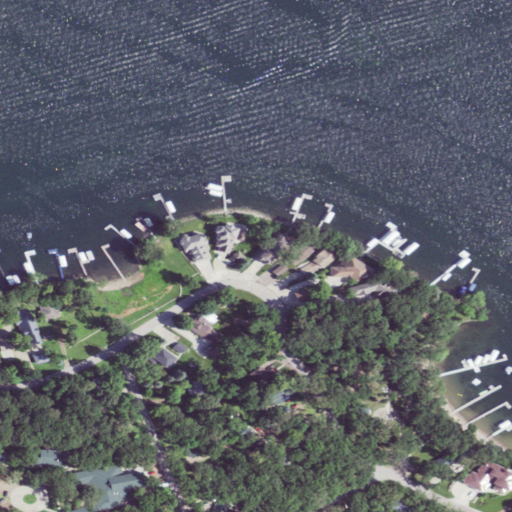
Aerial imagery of cape in Iowa named Hiawatha Point containing open water, open development, low intensity development, mixed forest, herbaceous wetlands, and medium intensity development